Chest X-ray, PA view. Patient: 58 years old, sex F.
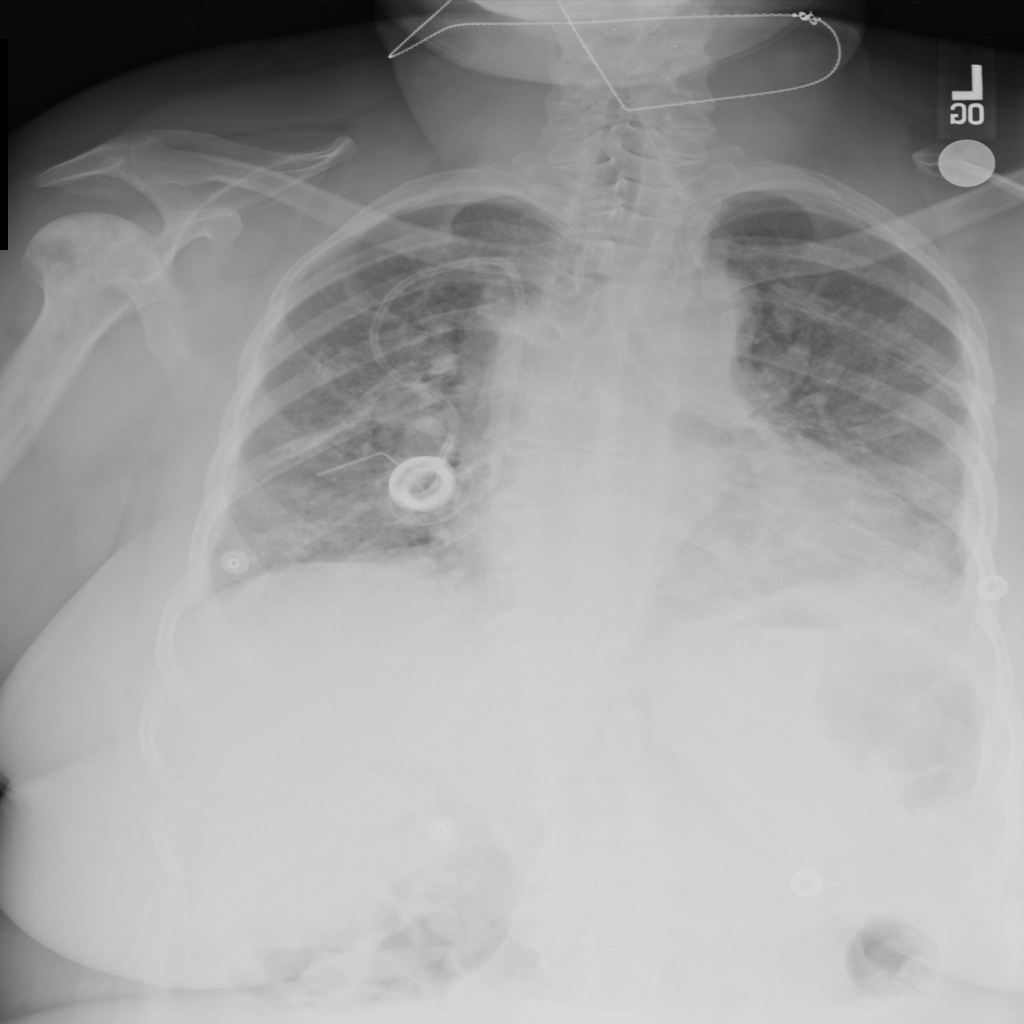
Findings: Cardiomegaly, Effusion, Infiltration